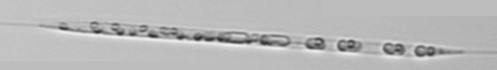
Label: Rhizosolenia